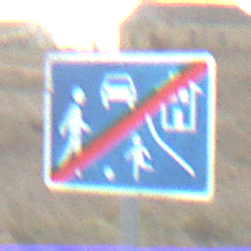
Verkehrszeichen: EndeVerkehrsberuhigterBereich
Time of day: SunriseSunset
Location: Outdoor (RoadRail)
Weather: PartlyCloudy
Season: NotSpecified
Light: Natural